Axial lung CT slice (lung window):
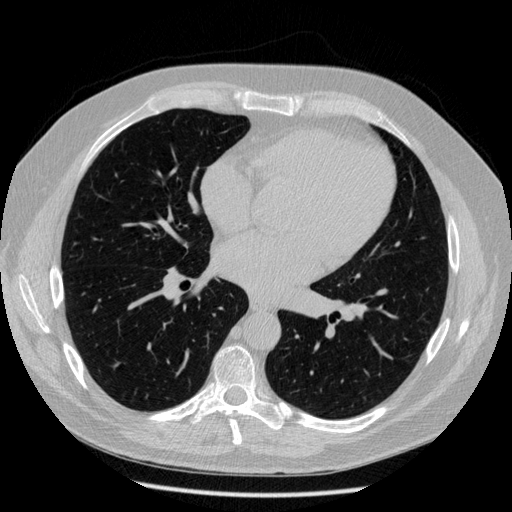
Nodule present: no